Field crop: maize
Growth stage: 2
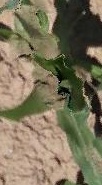
Species: maize